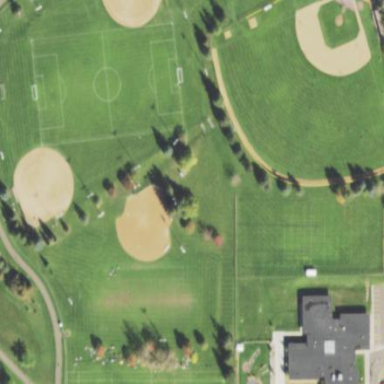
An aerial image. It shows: Grassy baseball pitch for leisure sports.